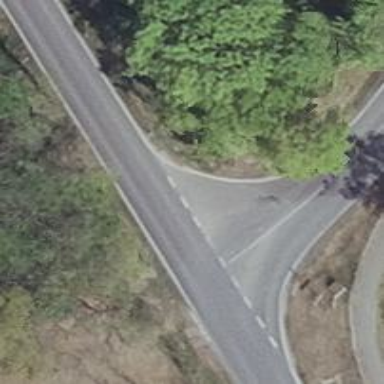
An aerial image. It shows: Road with "give way" sign.